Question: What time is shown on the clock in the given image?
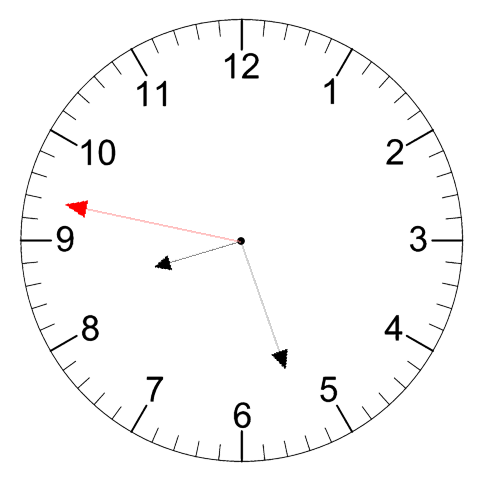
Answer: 08:26:47